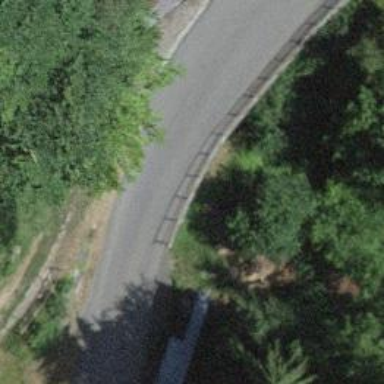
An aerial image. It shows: Guard rail.